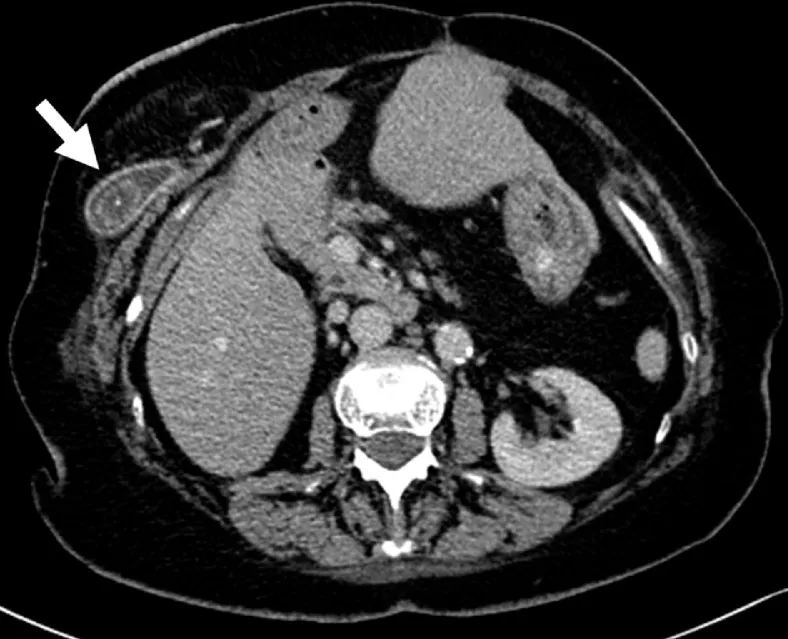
Abdominal CT scan. Gallbladder herniated into the parastomal hernia (arrow).
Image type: radiology (ct)